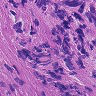
Metastatic tissue present: no